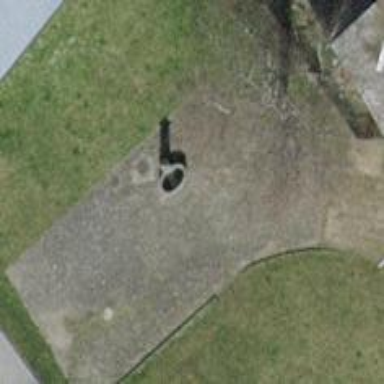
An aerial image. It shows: Fountain.